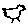
Label: bird